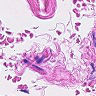
Metastatic tissue present: no